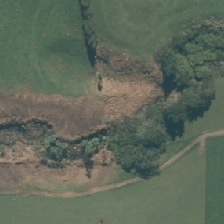
Land cover: harvested_forest